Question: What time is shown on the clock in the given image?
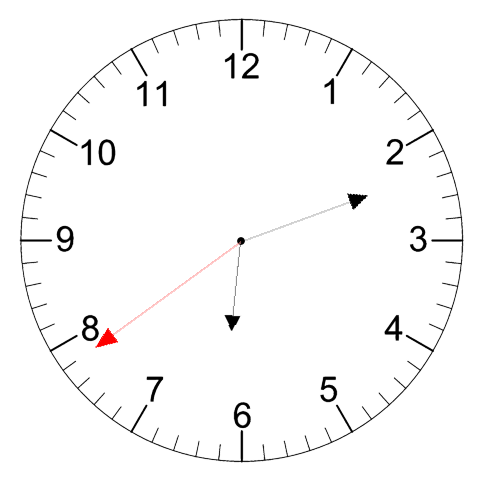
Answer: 06:11:39